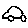
Label: car